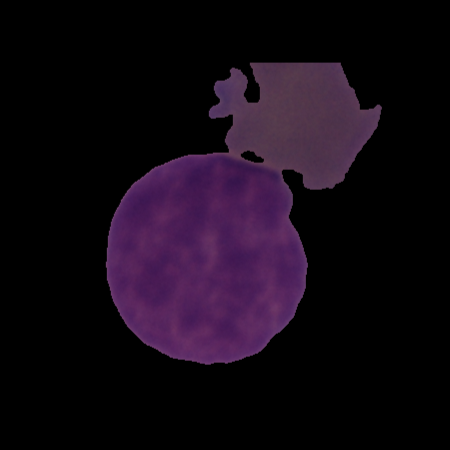
Label: cancer